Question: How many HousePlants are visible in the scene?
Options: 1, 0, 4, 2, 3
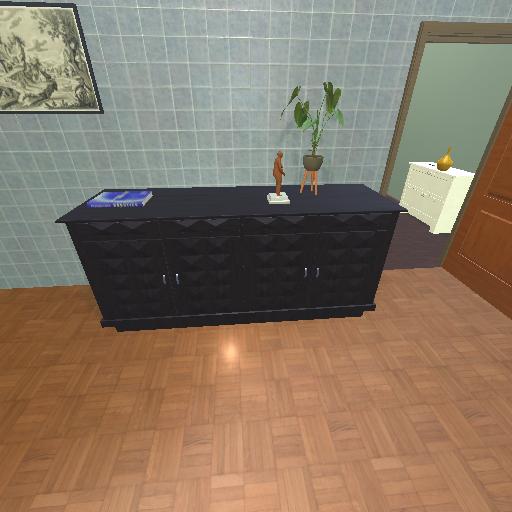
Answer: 1